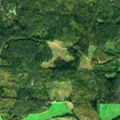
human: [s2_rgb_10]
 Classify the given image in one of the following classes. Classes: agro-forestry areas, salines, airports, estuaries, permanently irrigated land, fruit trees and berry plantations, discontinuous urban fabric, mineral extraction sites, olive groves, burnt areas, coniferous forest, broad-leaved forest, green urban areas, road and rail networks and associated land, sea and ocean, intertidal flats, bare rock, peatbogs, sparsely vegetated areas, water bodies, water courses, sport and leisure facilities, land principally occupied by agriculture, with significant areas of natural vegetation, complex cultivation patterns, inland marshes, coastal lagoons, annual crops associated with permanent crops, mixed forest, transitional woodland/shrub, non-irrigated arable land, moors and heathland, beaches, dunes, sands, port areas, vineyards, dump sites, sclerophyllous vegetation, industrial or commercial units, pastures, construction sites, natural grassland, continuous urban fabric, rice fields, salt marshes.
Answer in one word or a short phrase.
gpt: coniferous forest, mixed forest, water bodies